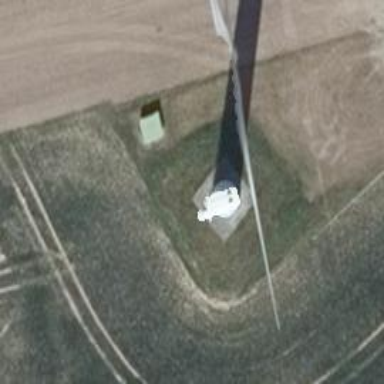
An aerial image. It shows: Wind generator powered by horizontal-axis wind turbine.